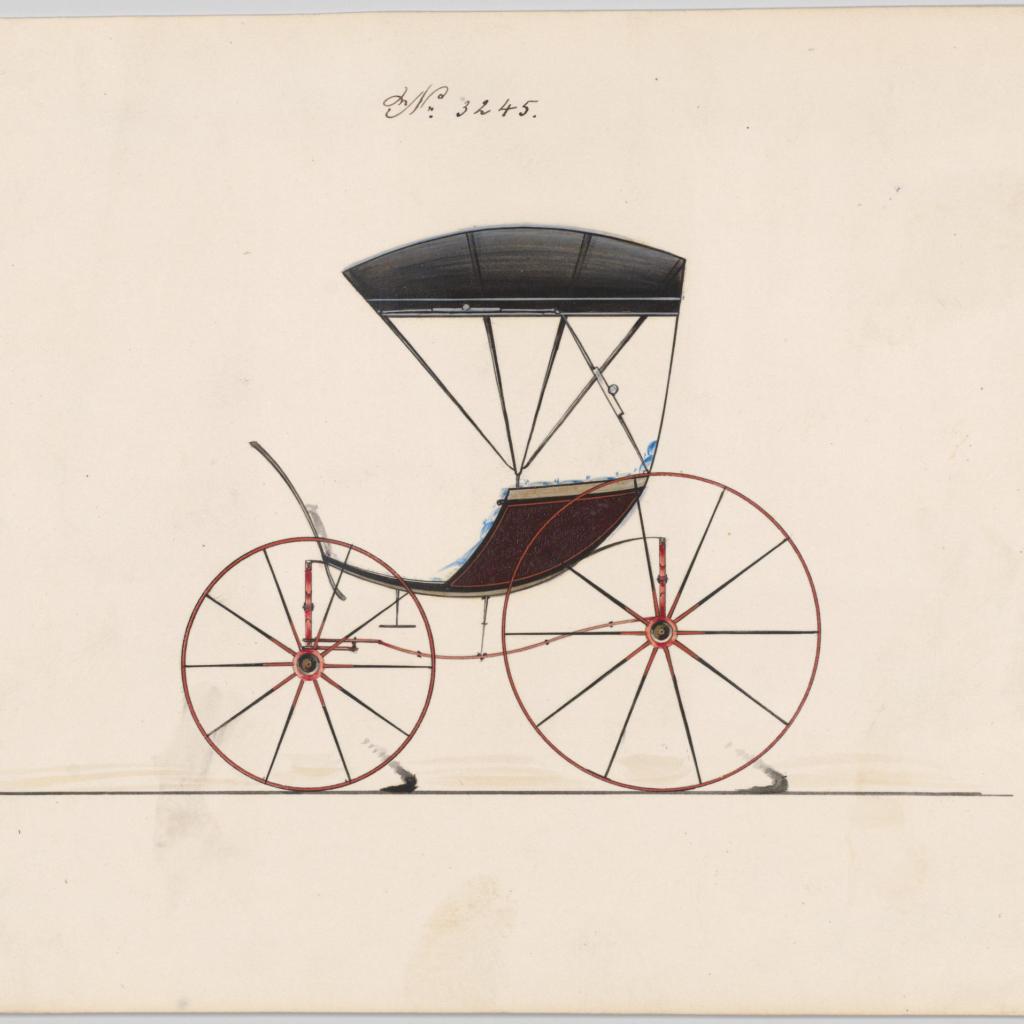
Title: Design for Pony Phaeton, no. 3245
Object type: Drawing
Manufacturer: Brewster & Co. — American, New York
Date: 1876
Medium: Pen and black ink, watercolor and gouache with gum arabic
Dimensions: Sheet: 15 1/4 x 9 1/16 in. (38.7 x 23 cm)
6 1/4 x 9 1/16 in. (15.9 x 23 cm)
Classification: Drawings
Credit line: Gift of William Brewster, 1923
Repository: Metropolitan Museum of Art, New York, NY